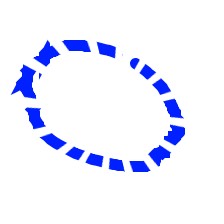
Shape: circle